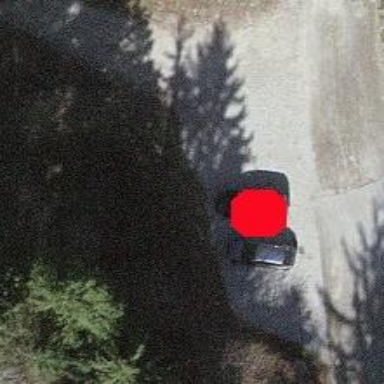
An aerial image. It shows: Parking area with fine gravel surface.